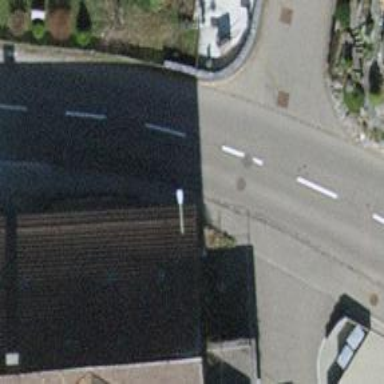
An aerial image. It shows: Asphalt road classified as tertiary.